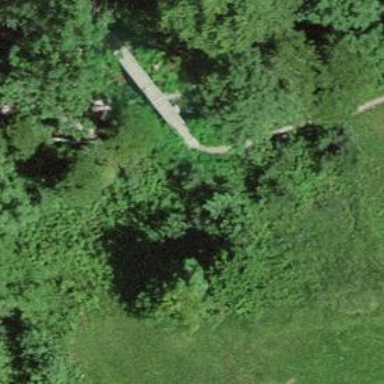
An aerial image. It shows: Unpaved path with bridge.